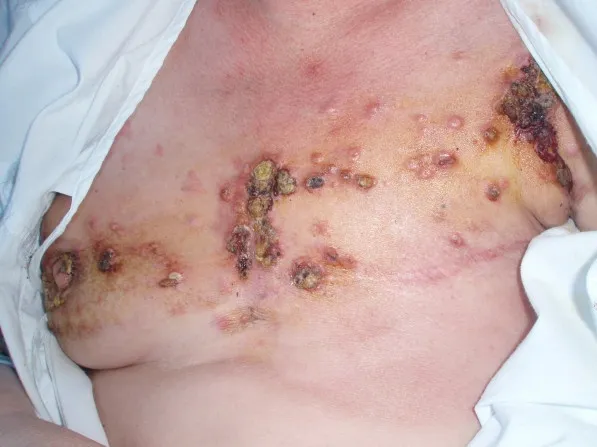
Multiple round-oval, firm, flesh colored exophytic nodules and exophytic lesions, located on the chest.
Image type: medical_photograph (skin_photograph)